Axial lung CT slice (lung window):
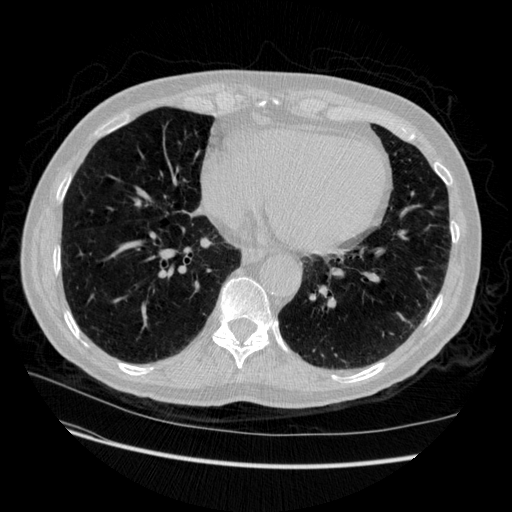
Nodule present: no